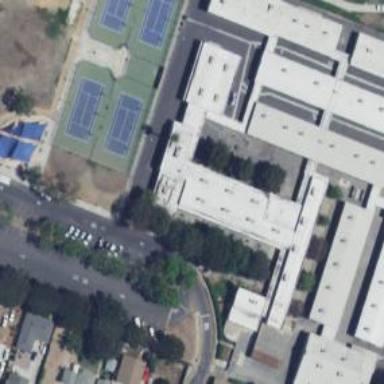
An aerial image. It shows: School building.